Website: crate-barrel
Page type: billing-address
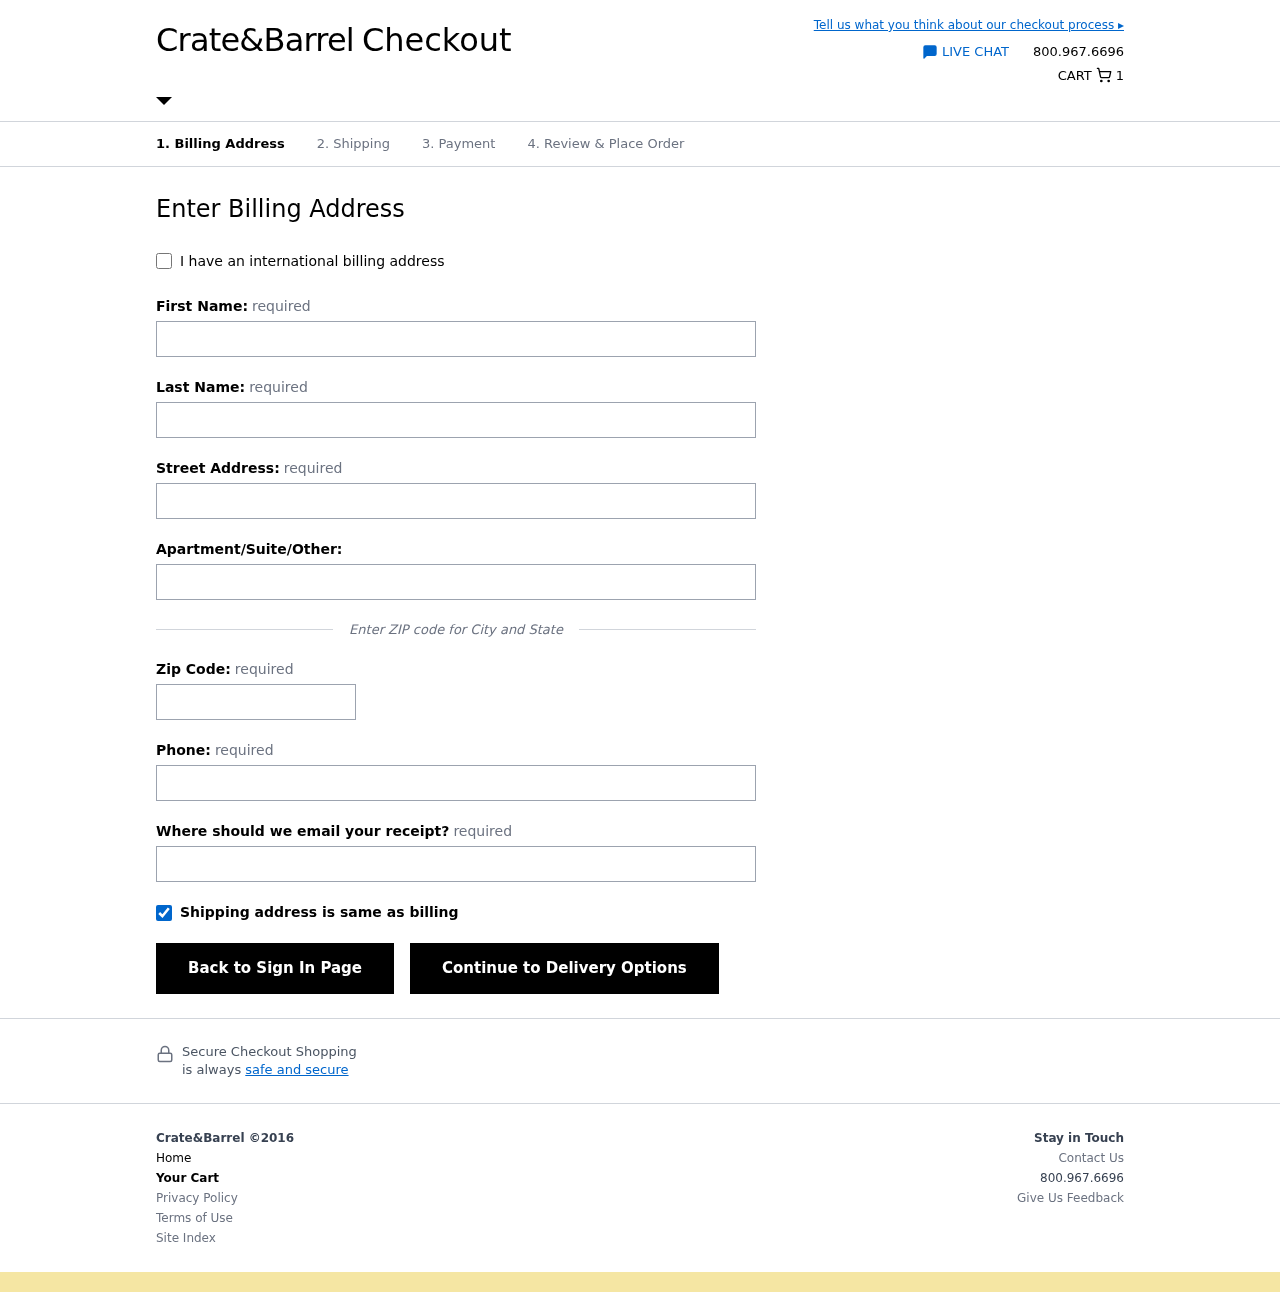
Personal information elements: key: PII_EMAIL
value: tracy.morrison@gmail.com
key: PII_FIRSTNAME
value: Tracy
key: PII_LASTNAME
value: Morrison
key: PII_PHONE
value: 4214073977
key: PII_POSTCODE
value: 05088
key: PII_STREET
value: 3401 Burke Mountain Apt. 936
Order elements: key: ORDER_NUM_ITEMS
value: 1